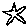
Label: star